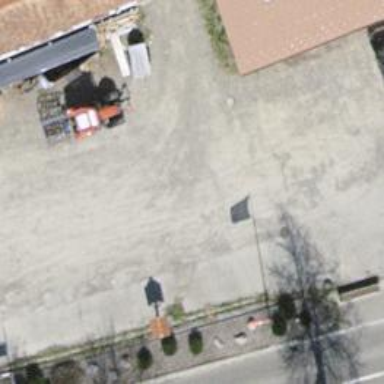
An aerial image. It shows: Parking area with surface.